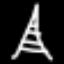
Label: The Eiffel Tower